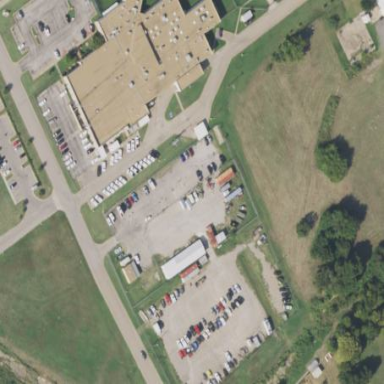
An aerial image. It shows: Prison building.